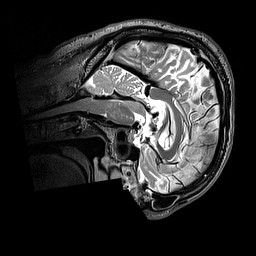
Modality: T2w
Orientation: sagittal
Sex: male
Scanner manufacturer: siemens
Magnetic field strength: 3 T
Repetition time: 3.2 s
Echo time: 0.409 s